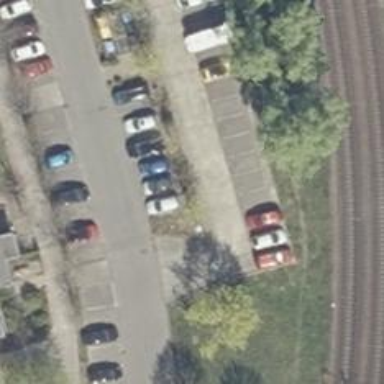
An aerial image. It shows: Concrete parking aisle on service road.